Question: I'm not sure how to go about categorizing a hash of arrays. My hash would look something like this:
'''
{"Level 1" => [foo, bar], "Level 2" => [foo, bar, foobar]}
'''
I want to be able to display the hash key in a row, and then place the objects of that keys value in rows below that.
Heres an example of how the view should look:

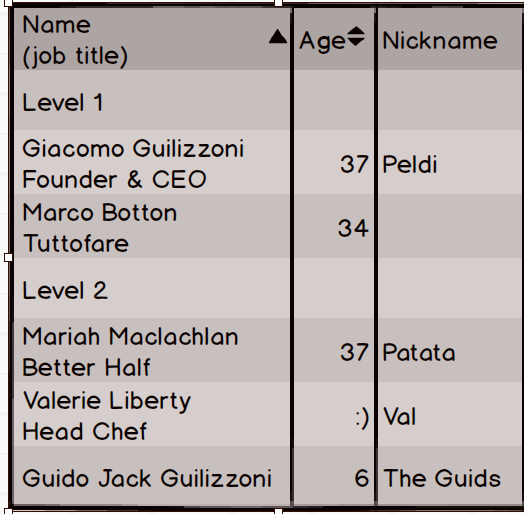
Answer: In this case you can just call 'flatten' twice.
'''
myhash = {"Level 1" => ["foo", "bar"], "Level 2" => ["foo", "bar", "foobar"]}
myhash.flatten.flatten
=> ["Level 1", "foo", "bar", "Level 2", "foo", "bar", "foobar"]
'''